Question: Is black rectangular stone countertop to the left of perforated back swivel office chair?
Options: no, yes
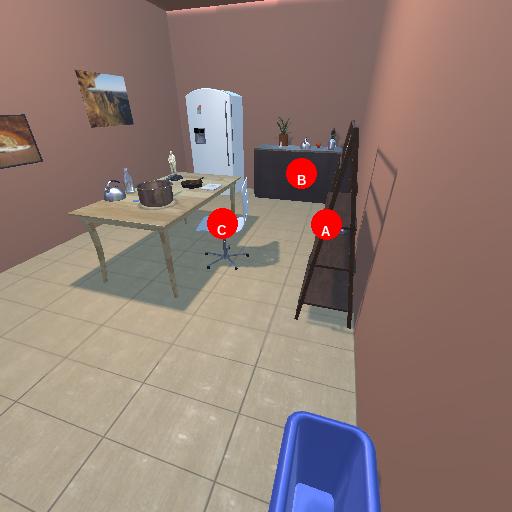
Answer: no